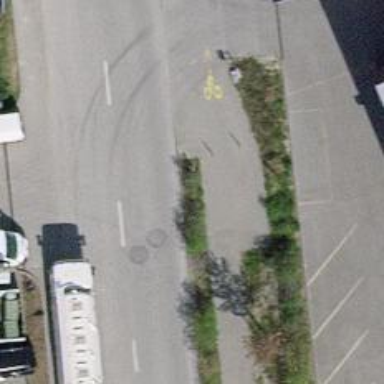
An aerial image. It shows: Bollard.